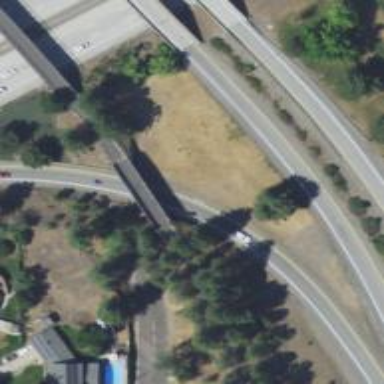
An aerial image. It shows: Abandoned railway passing under cycleway bridge.